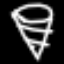
Label: diamond